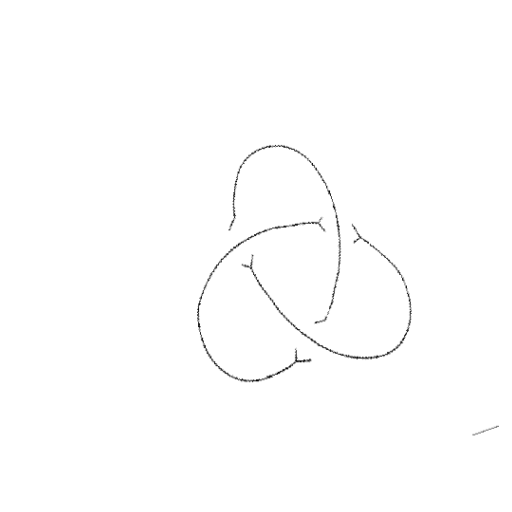
Crossing number: 3